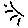
Label: sun